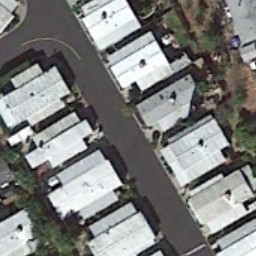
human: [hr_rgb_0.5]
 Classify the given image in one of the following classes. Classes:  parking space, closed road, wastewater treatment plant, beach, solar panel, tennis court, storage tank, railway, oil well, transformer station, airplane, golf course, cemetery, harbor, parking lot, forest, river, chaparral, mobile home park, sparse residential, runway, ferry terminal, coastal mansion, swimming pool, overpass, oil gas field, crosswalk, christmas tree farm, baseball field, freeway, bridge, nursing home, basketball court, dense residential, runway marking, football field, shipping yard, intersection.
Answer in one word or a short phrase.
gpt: mobile home park